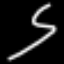
Label: squiggle